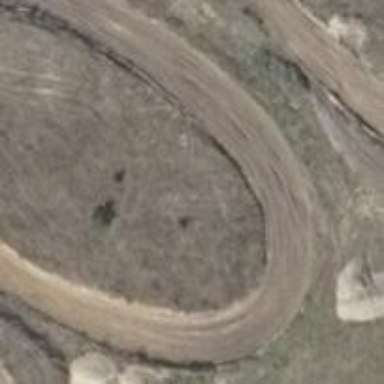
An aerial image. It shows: Motocross raceway with sandy surface.